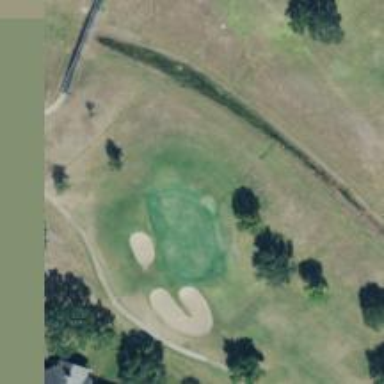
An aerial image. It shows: View of golf hole.